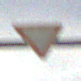
Verkehrszeichen: VorfahrtGewaehren
Umgebung: Outdoor, Nature
Tageszeit: SunriseSunset
Wetter: PartlyCloudy
Licht: Natural
Jahreszeit: Summer
Kontrast: HighContrast